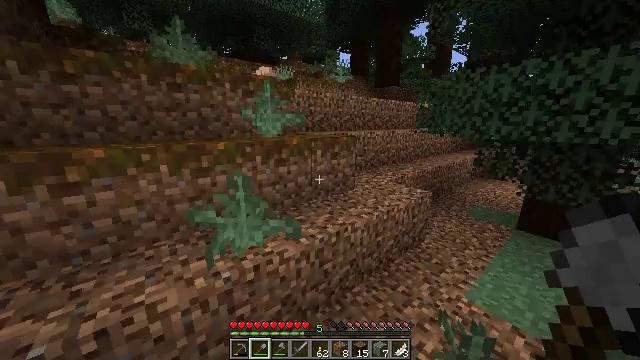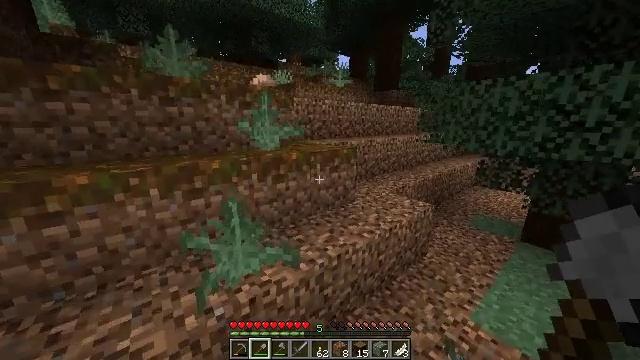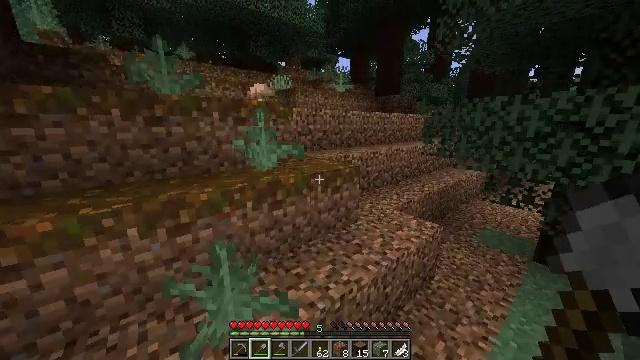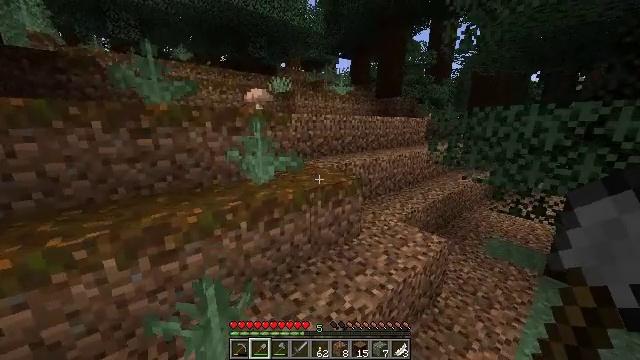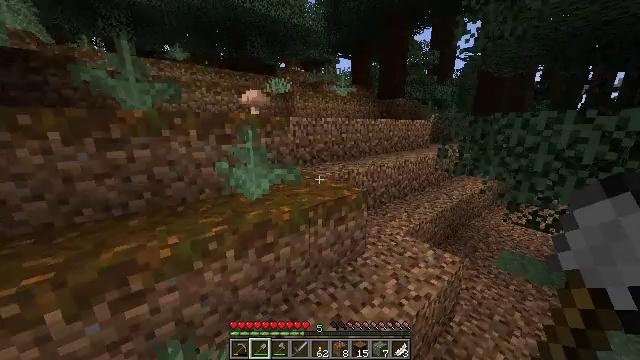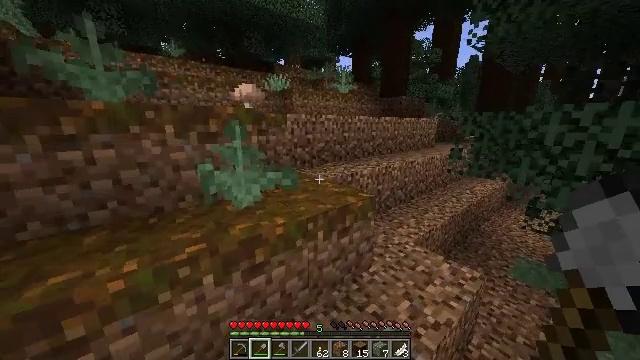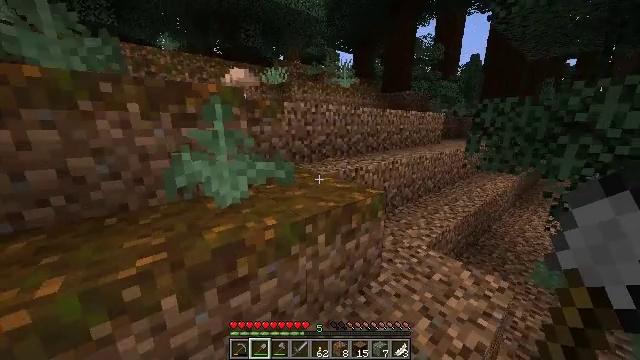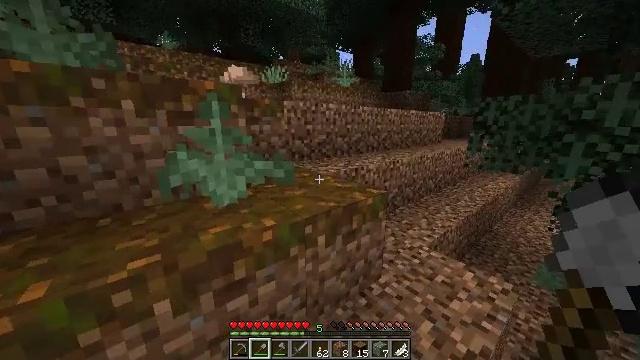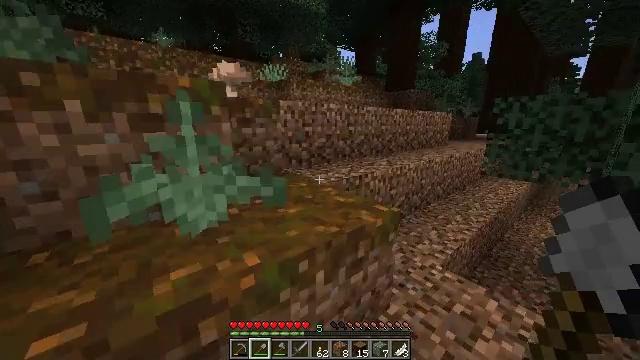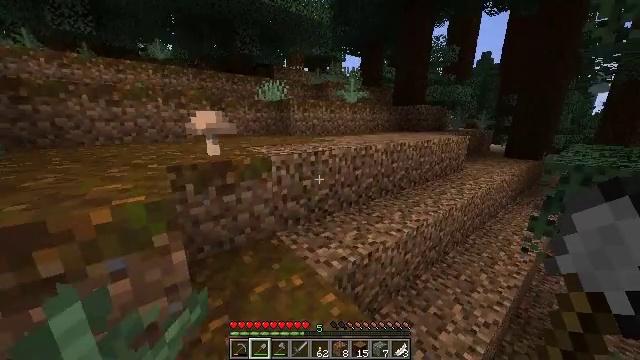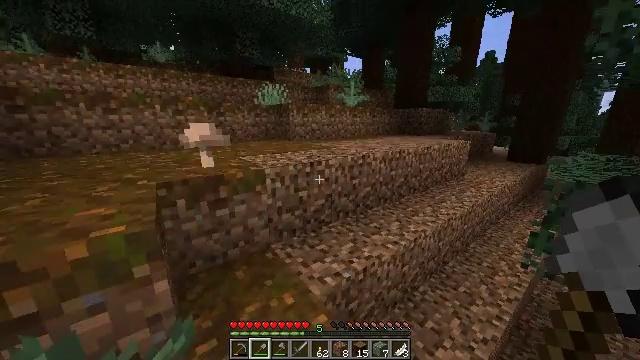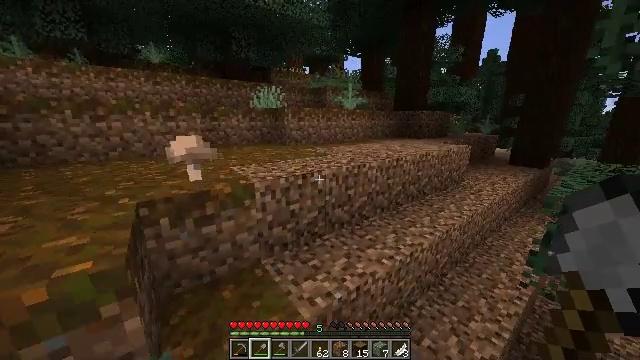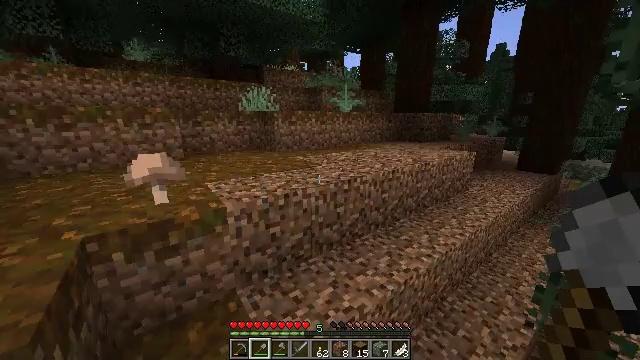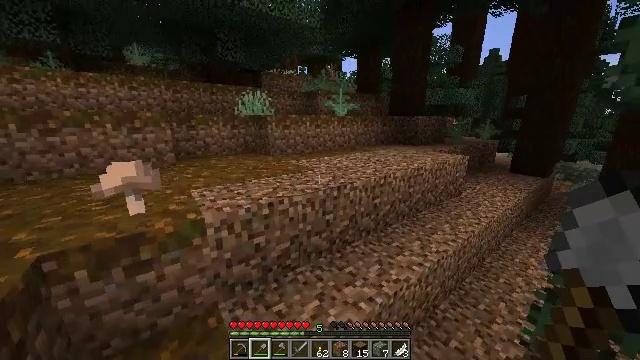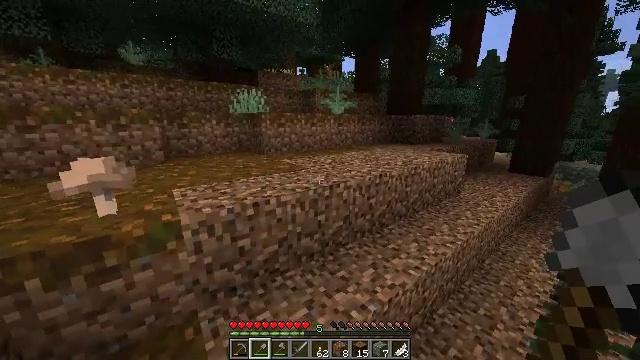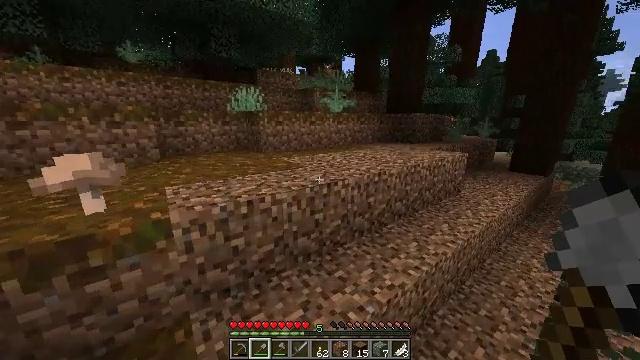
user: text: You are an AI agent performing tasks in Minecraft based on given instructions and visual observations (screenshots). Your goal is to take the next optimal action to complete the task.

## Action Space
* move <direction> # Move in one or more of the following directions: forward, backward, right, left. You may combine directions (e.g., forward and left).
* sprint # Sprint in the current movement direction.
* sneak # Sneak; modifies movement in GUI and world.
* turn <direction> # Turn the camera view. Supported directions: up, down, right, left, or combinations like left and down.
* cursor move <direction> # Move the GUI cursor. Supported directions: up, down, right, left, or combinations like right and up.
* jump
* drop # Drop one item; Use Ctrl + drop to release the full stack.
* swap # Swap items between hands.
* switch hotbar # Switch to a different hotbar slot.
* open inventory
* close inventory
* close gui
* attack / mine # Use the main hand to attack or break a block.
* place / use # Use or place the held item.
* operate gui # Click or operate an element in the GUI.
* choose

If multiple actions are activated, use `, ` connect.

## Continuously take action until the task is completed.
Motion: motion action
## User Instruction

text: Harvest sweet berries by mining the bush.
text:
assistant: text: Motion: move forward, sprint, jump
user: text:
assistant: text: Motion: move forward, sprint, jump
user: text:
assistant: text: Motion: move forward, sprint, jump
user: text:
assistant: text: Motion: move forward, sprint
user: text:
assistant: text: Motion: move forward, sprint
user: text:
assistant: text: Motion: move forward, sprint
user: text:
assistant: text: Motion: move forward, sprint
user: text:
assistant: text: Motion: move forward, sprint, jump
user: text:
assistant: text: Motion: move forward, sprint, turn left, jump
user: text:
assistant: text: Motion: move forward, sprint, jump
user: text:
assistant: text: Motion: move forward, sprint, jump
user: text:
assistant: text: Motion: move forward, sprint, jump
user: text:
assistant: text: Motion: move forward, sprint
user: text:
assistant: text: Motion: move forward, sprint
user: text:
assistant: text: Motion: move forward, sprint
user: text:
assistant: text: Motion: move forward, sprint
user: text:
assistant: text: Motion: move forward, sprint
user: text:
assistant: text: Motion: move forward, sprint
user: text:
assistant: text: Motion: move forward, sprint
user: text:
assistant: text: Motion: move forward, sprint
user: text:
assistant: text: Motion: move forward, sprint, jump
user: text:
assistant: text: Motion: move forward, sprint, jump
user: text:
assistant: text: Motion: move forward, sprint, jump
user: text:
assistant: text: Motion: move forward, sprint, jump
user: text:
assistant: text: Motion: move forward, sprint, jump
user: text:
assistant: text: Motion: move forward, sprint
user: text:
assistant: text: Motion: move forward, sprint
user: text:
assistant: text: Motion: move forward, sprint
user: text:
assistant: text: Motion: move forward, sprint
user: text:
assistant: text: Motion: move forward, sprint